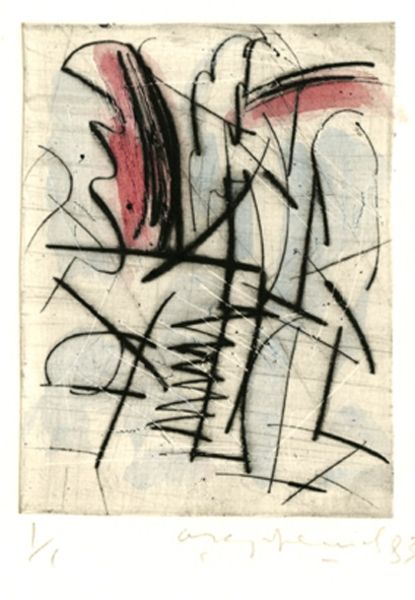
Titel: No. 668, No. 668
Künstler: Oleg Kudriashov
Standort: Amherst (Massachusetts, USA)
Institution: Mead Art Museum, Amherst College
Schlagwörter: blue, red, white, black, expressionism, modern, painting, print, drawing, paper, frame, color, line, sketch, abstract, design, ink, form, lines, charcoal, graffiti, paint, scribble, chaos, mess, emotion, graphite, curved, slash, non objective, zigzag, curvee